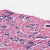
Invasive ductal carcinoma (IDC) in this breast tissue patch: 1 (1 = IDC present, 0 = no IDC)